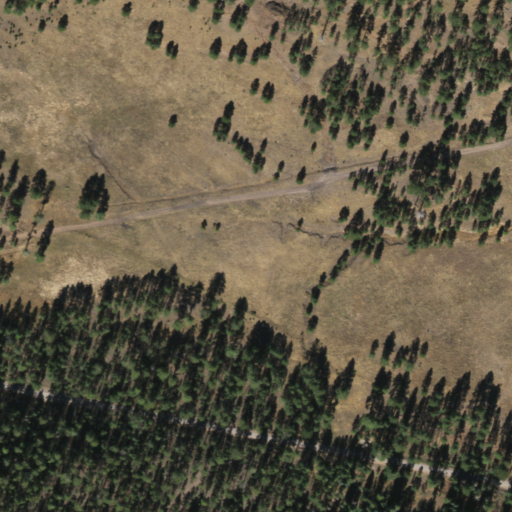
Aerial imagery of plain(s) in Arizona named Circe Flat containing grassland and evergreen forest